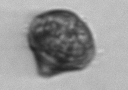
Label: Scrippsiella